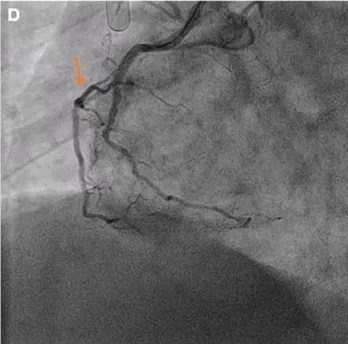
After. Drug eluting balloon treatment. Markers indicate the RV branch which was occluded and subsequently recanalized following intervention.
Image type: radiology (x_ray)